Question: I've android app which works fine. But when i try to clean the memory and then try to open, it crashes and gives NullPointerException in several places. I know that when user clears memory then android clears all variables and sharedPreferences. Now my question is there a way we can know when user clears RAM memory in phone settings.

Here is the Logcat
'''
05-29 15:34:19.813: E/AndroidRuntime(4932): FATAL EXCEPTION: main
05-29 15:34:19.813: E/AndroidRuntime(4932): java.lang.RuntimeException: Unable to start activity ComponentInfo{com.softwaysolutions.rcommunication/com.softwaysolutions.rcommunication.MainActivity}: java.lang.NullPointerException
05-29 15:34:19.813: E/AndroidRuntime(4932): at android.app.ActivityThread.performLaunchActivity(ActivityThread.java:2088)
05-29 15:34:19.813: E/AndroidRuntime(4932): at android.app.ActivityThread.handleLaunchActivity(ActivityThread.java:2113)
05-29 15:34:19.813: E/AndroidRuntime(4932): at android.app.ActivityThread.access$700(ActivityThread.java:139)
05-29 15:34:19.813: E/AndroidRuntime(4932): at android.app.ActivityThread$H.handleMessage(ActivityThread.java:1224)
05-29 15:34:19.813: E/AndroidRuntime(4932): at android.os.Handler.dispatchMessage(Handler.java:99)
05-29 15:34:19.813: E/AndroidRuntime(4932): at android.os.Looper.loop(Looper.java:137)
05-29 15:34:19.813: E/AndroidRuntime(4932): at android.app.ActivityThread.main(ActivityThread.java:4918)
05-29 15:34:19.813: E/AndroidRuntime(4932): at java.lang.reflect.Method.invokeNative(Native Method)
05-29 15:34:19.813: E/AndroidRuntime(4932): at java.lang.reflect.Method.invoke(Method.java:511)
05-29 15:34:19.813: E/AndroidRuntime(4932): at com.android.internal.os.ZygoteInit$MethodAndArgsCaller.run(ZygoteInit.java:1004)
05-29 15:34:19.813: E/AndroidRuntime(4932): at com.android.internal.os.ZygoteInit.main(ZygoteInit.java:771)
05-29 15:34:19.813: E/AndroidRuntime(4932): at dalvik.system.NativeStart.main(Native Method)
05-29 15:34:19.813: E/AndroidRuntime(4932): Caused by: java.lang.NullPointerException
05-29 15:34:19.813: E/AndroidRuntime(4932): at com.softwaysolutions.rcommunication.NowPlayingFragment.startMyAACService(NowPlayingFragment.java:378)
05-29 15:34:19.813: E/AndroidRuntime(4932): at com.softwaysolutions.rcommunication.NowPlayingFragment.onCreateView(NowPlayingFragment.java:112)
05-29 15:34:19.813: E/AndroidRuntime(4932): at android.support.v4.app.Fragment.performCreateView(Fragment.java:1500)
05-29 15:34:19.813: E/AndroidRuntime(4932): at android.support.v4.app.FragmentManagerImpl.moveToState(FragmentManager.java:927)
05-29 15:34:19.813: E/AndroidRuntime(4932): at android.support.v4.app.FragmentManagerImpl.moveToState(FragmentManager.java:1104)
05-29 15:34:19.813: E/AndroidRuntime(4932): at android.support.v4.app.FragmentManagerImpl.moveToState(FragmentManager.java:1086)
05-29 15:34:19.813: E/AndroidRuntime(4932): at android.support.v4.app.FragmentManagerImpl.dispatchActivityCreated(FragmentManager.java:1884)
05-29 15:34:19.813: E/AndroidRuntime(4932): at android.support.v4.app.FragmentActivity.onStart(FragmentActivity.java:566)
05-29 15:34:19.813: E/AndroidRuntime(4932): at android.app.Instrumentation.callActivityOnStart(Instrumentation.java:1178)
05-29 15:34:19.813: E/AndroidRuntime(4932): at android.app.Activity.performStart(Activity.java:5058)
05-29 15:34:19.813: E/AndroidRuntime(4932): at android.app.ActivityThread.performLaunchActivity(ActivityThread.java:2061)
05-29 15:34:19.813: E/AndroidRuntime(4932): ... 11 more
'''
Thanks in advance.
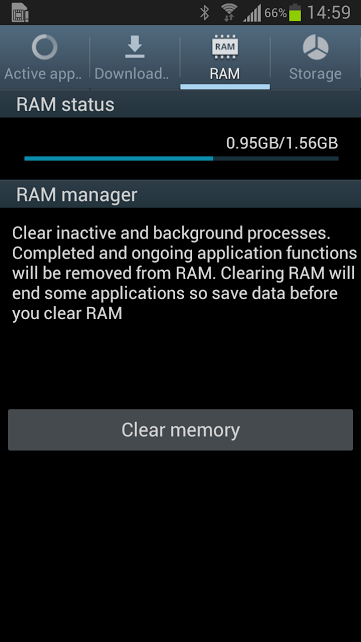
Answer: > I've checked there and the thing is i'm trying to access a global
value
You need to save all your data in 'onSavedInstanceState' and restore it on 'onRestoreInstanceState'.